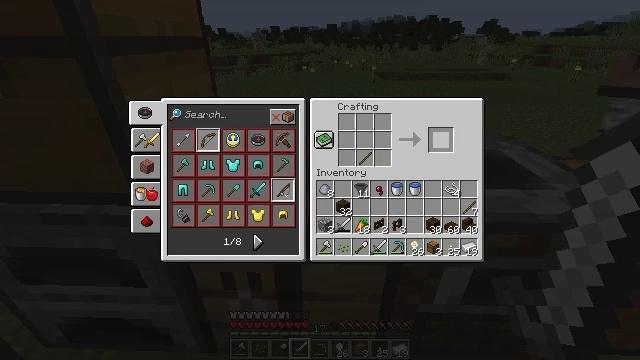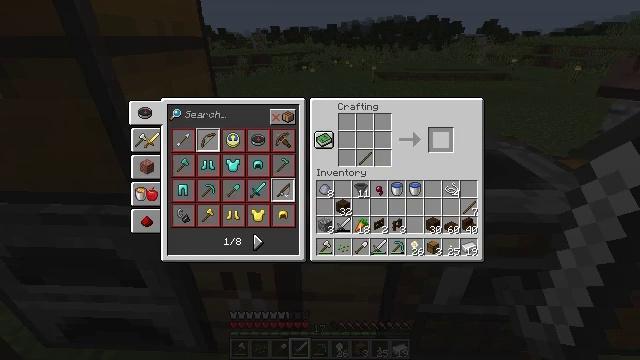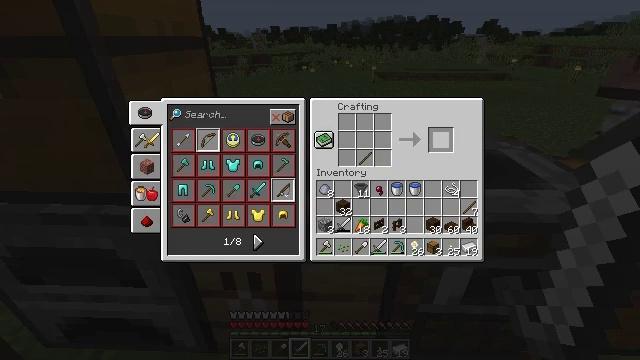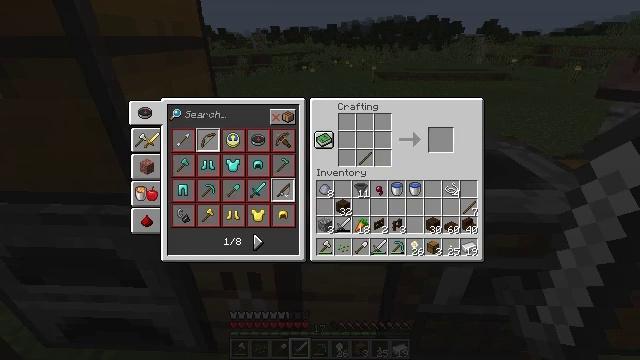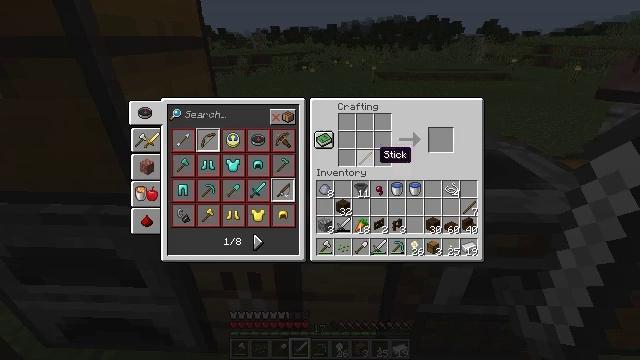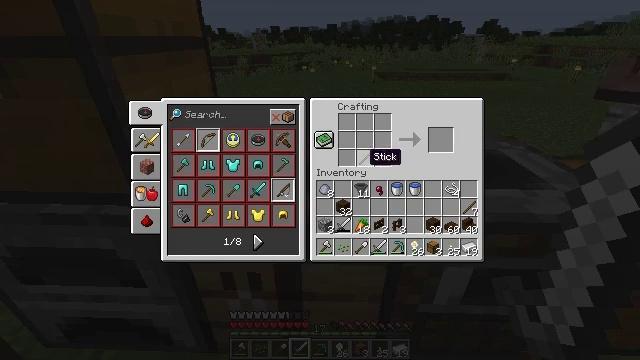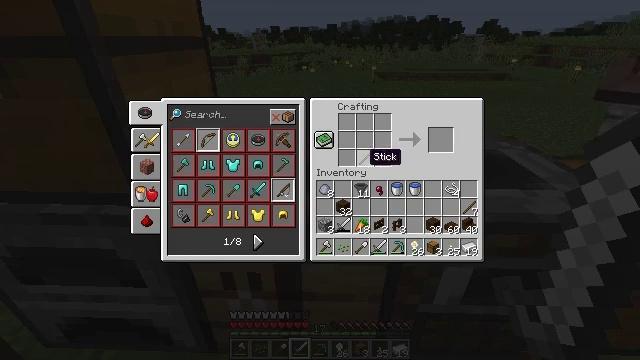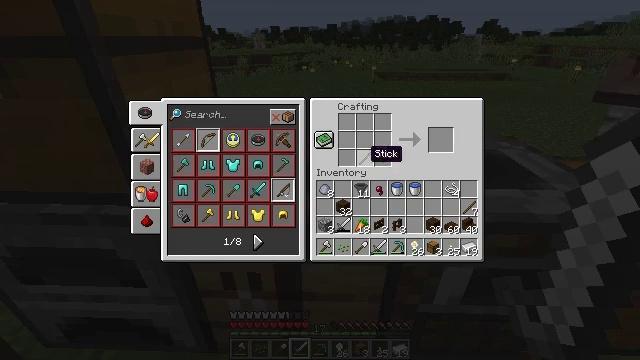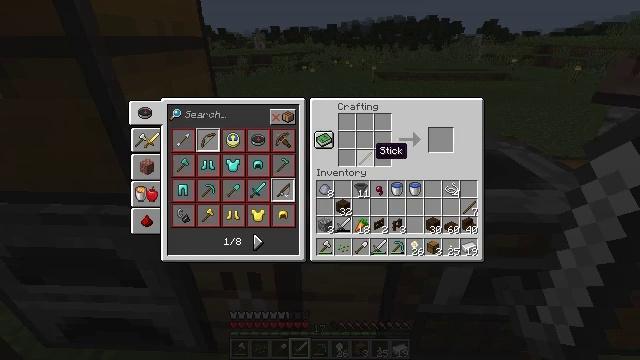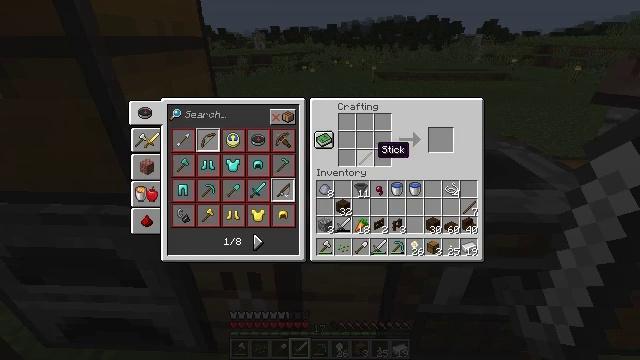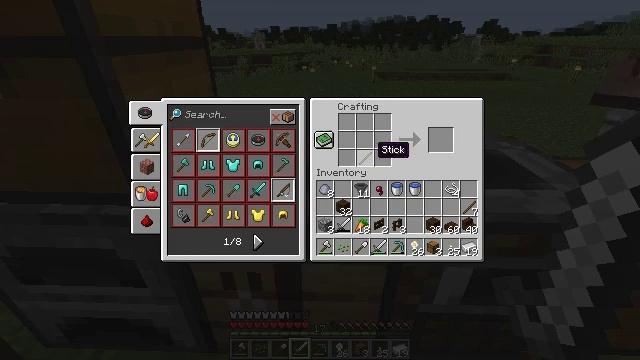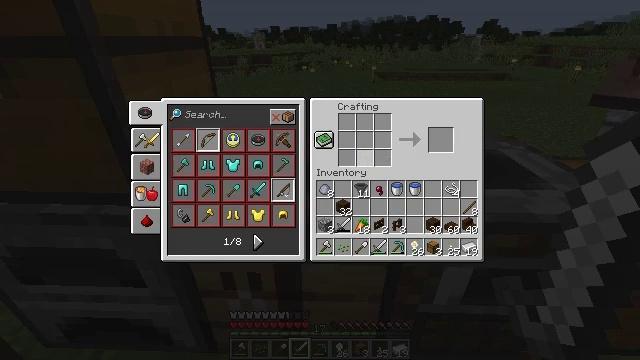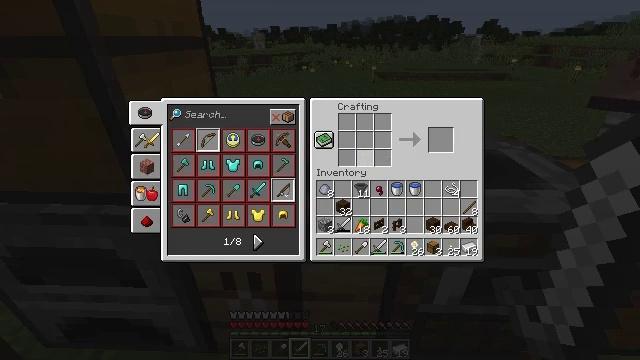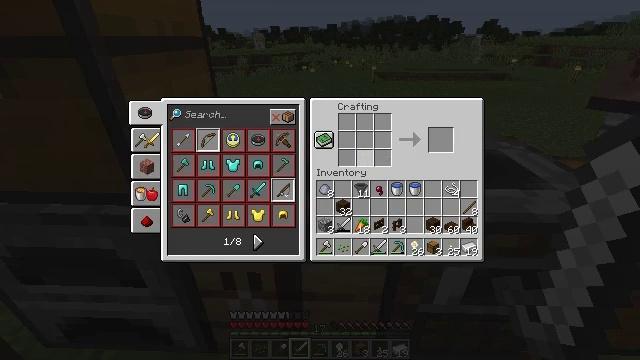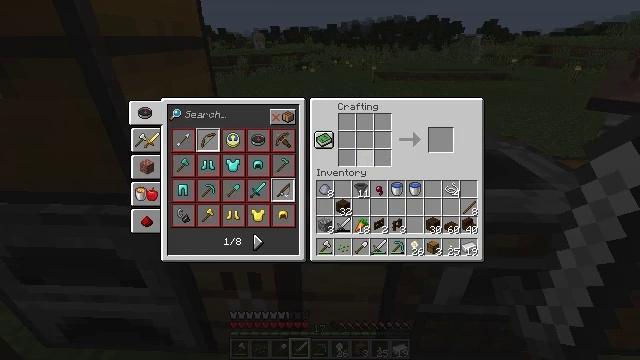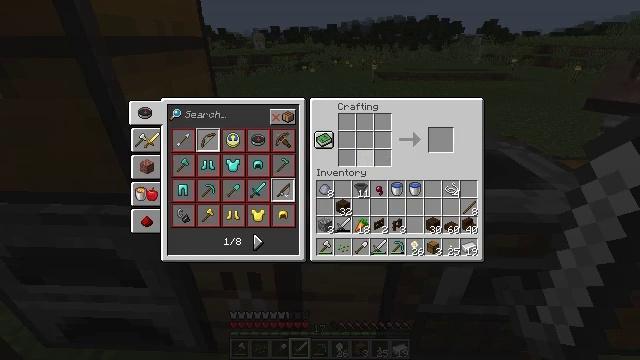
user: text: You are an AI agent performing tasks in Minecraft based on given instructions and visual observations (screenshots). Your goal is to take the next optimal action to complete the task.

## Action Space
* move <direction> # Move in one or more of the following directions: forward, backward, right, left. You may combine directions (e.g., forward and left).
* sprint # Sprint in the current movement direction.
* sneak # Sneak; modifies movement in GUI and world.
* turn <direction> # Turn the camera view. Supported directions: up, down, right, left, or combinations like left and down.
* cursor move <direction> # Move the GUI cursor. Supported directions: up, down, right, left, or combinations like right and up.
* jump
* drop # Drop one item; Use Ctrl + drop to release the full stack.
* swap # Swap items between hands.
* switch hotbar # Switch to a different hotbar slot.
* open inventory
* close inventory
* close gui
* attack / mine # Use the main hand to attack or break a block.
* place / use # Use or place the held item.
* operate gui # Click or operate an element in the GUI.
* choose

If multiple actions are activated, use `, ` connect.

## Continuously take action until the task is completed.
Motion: motion action
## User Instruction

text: Attack the clay block to obtain it.
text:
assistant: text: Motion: sneak
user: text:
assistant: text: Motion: sneak
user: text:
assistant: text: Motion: sneak, turn left and down
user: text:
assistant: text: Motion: sneak, turn left and down
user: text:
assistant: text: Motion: turn left
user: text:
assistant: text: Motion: no_op
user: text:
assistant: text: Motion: no_op
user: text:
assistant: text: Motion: no_op
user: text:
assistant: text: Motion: no_op
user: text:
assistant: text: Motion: sneak
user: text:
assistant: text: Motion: sneak, attack / mine
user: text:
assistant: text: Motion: sneak, attack / mine
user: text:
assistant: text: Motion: sneak, attack / mine
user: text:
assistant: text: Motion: sneak
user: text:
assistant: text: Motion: sneak
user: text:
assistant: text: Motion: sneak
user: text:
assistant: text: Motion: sneak
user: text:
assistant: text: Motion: no_op
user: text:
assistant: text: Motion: no_op
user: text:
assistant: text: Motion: no_op
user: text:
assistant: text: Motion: no_op
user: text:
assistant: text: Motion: no_op
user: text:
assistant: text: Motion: no_op
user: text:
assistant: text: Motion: no_op
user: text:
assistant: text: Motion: no_op
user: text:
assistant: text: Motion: no_op
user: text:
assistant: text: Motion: no_op
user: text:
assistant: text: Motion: no_op
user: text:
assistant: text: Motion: no_op
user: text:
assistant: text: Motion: no_op